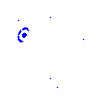
Particle: pion